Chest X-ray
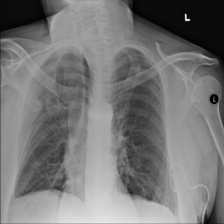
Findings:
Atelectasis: negative
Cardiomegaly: negative
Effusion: positive
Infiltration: negative
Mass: negative
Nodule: positive
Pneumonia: negative
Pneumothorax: negative
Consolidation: negative
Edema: negative
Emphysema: negative
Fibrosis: negative
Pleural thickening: negative
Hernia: negative